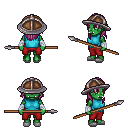
a pixel art fantasy rpg character, female body template, orc, green skin, teal sleeveless shirt, red pants, pink long hairstyle, chain helm, white cloth bandages, white slippers, spear, four views (front, back, left, right), 2x2 character sprite sheet, small pixel art, hard edges, no anti-aliasing